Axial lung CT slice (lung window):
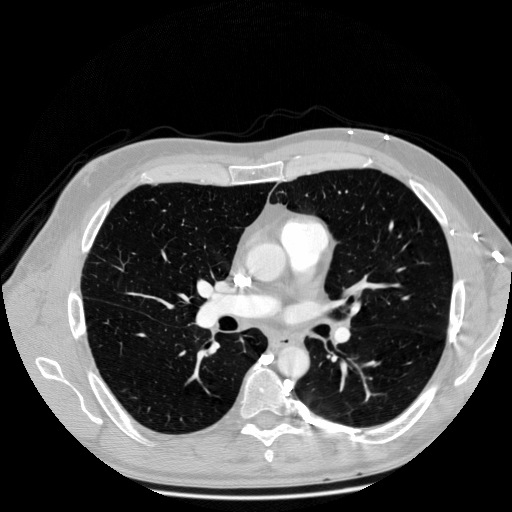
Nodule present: no